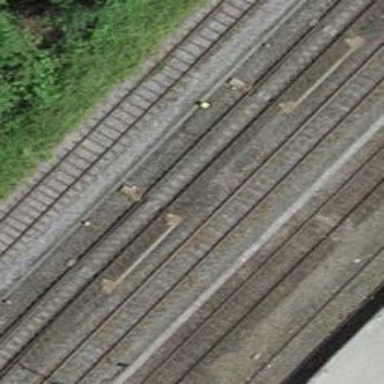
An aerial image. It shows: Single-track electrified railway with contact line.